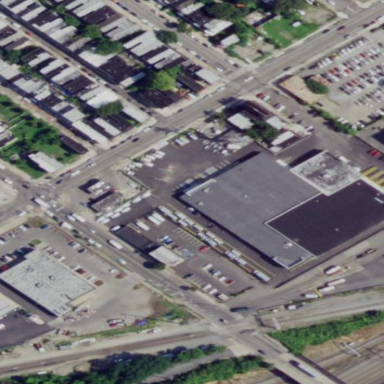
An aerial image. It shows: Industrial building.